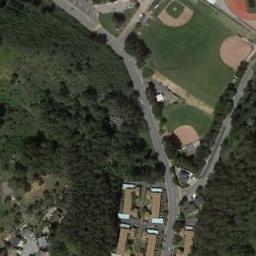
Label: baseball_diamond